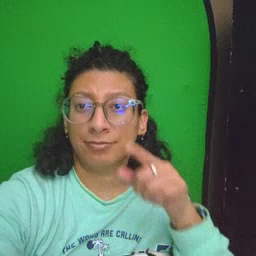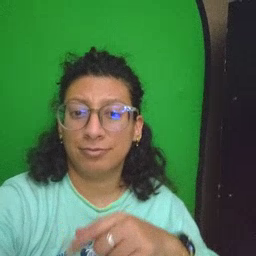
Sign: hesheit